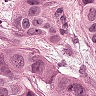
Metastatic tissue present: yes